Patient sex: F
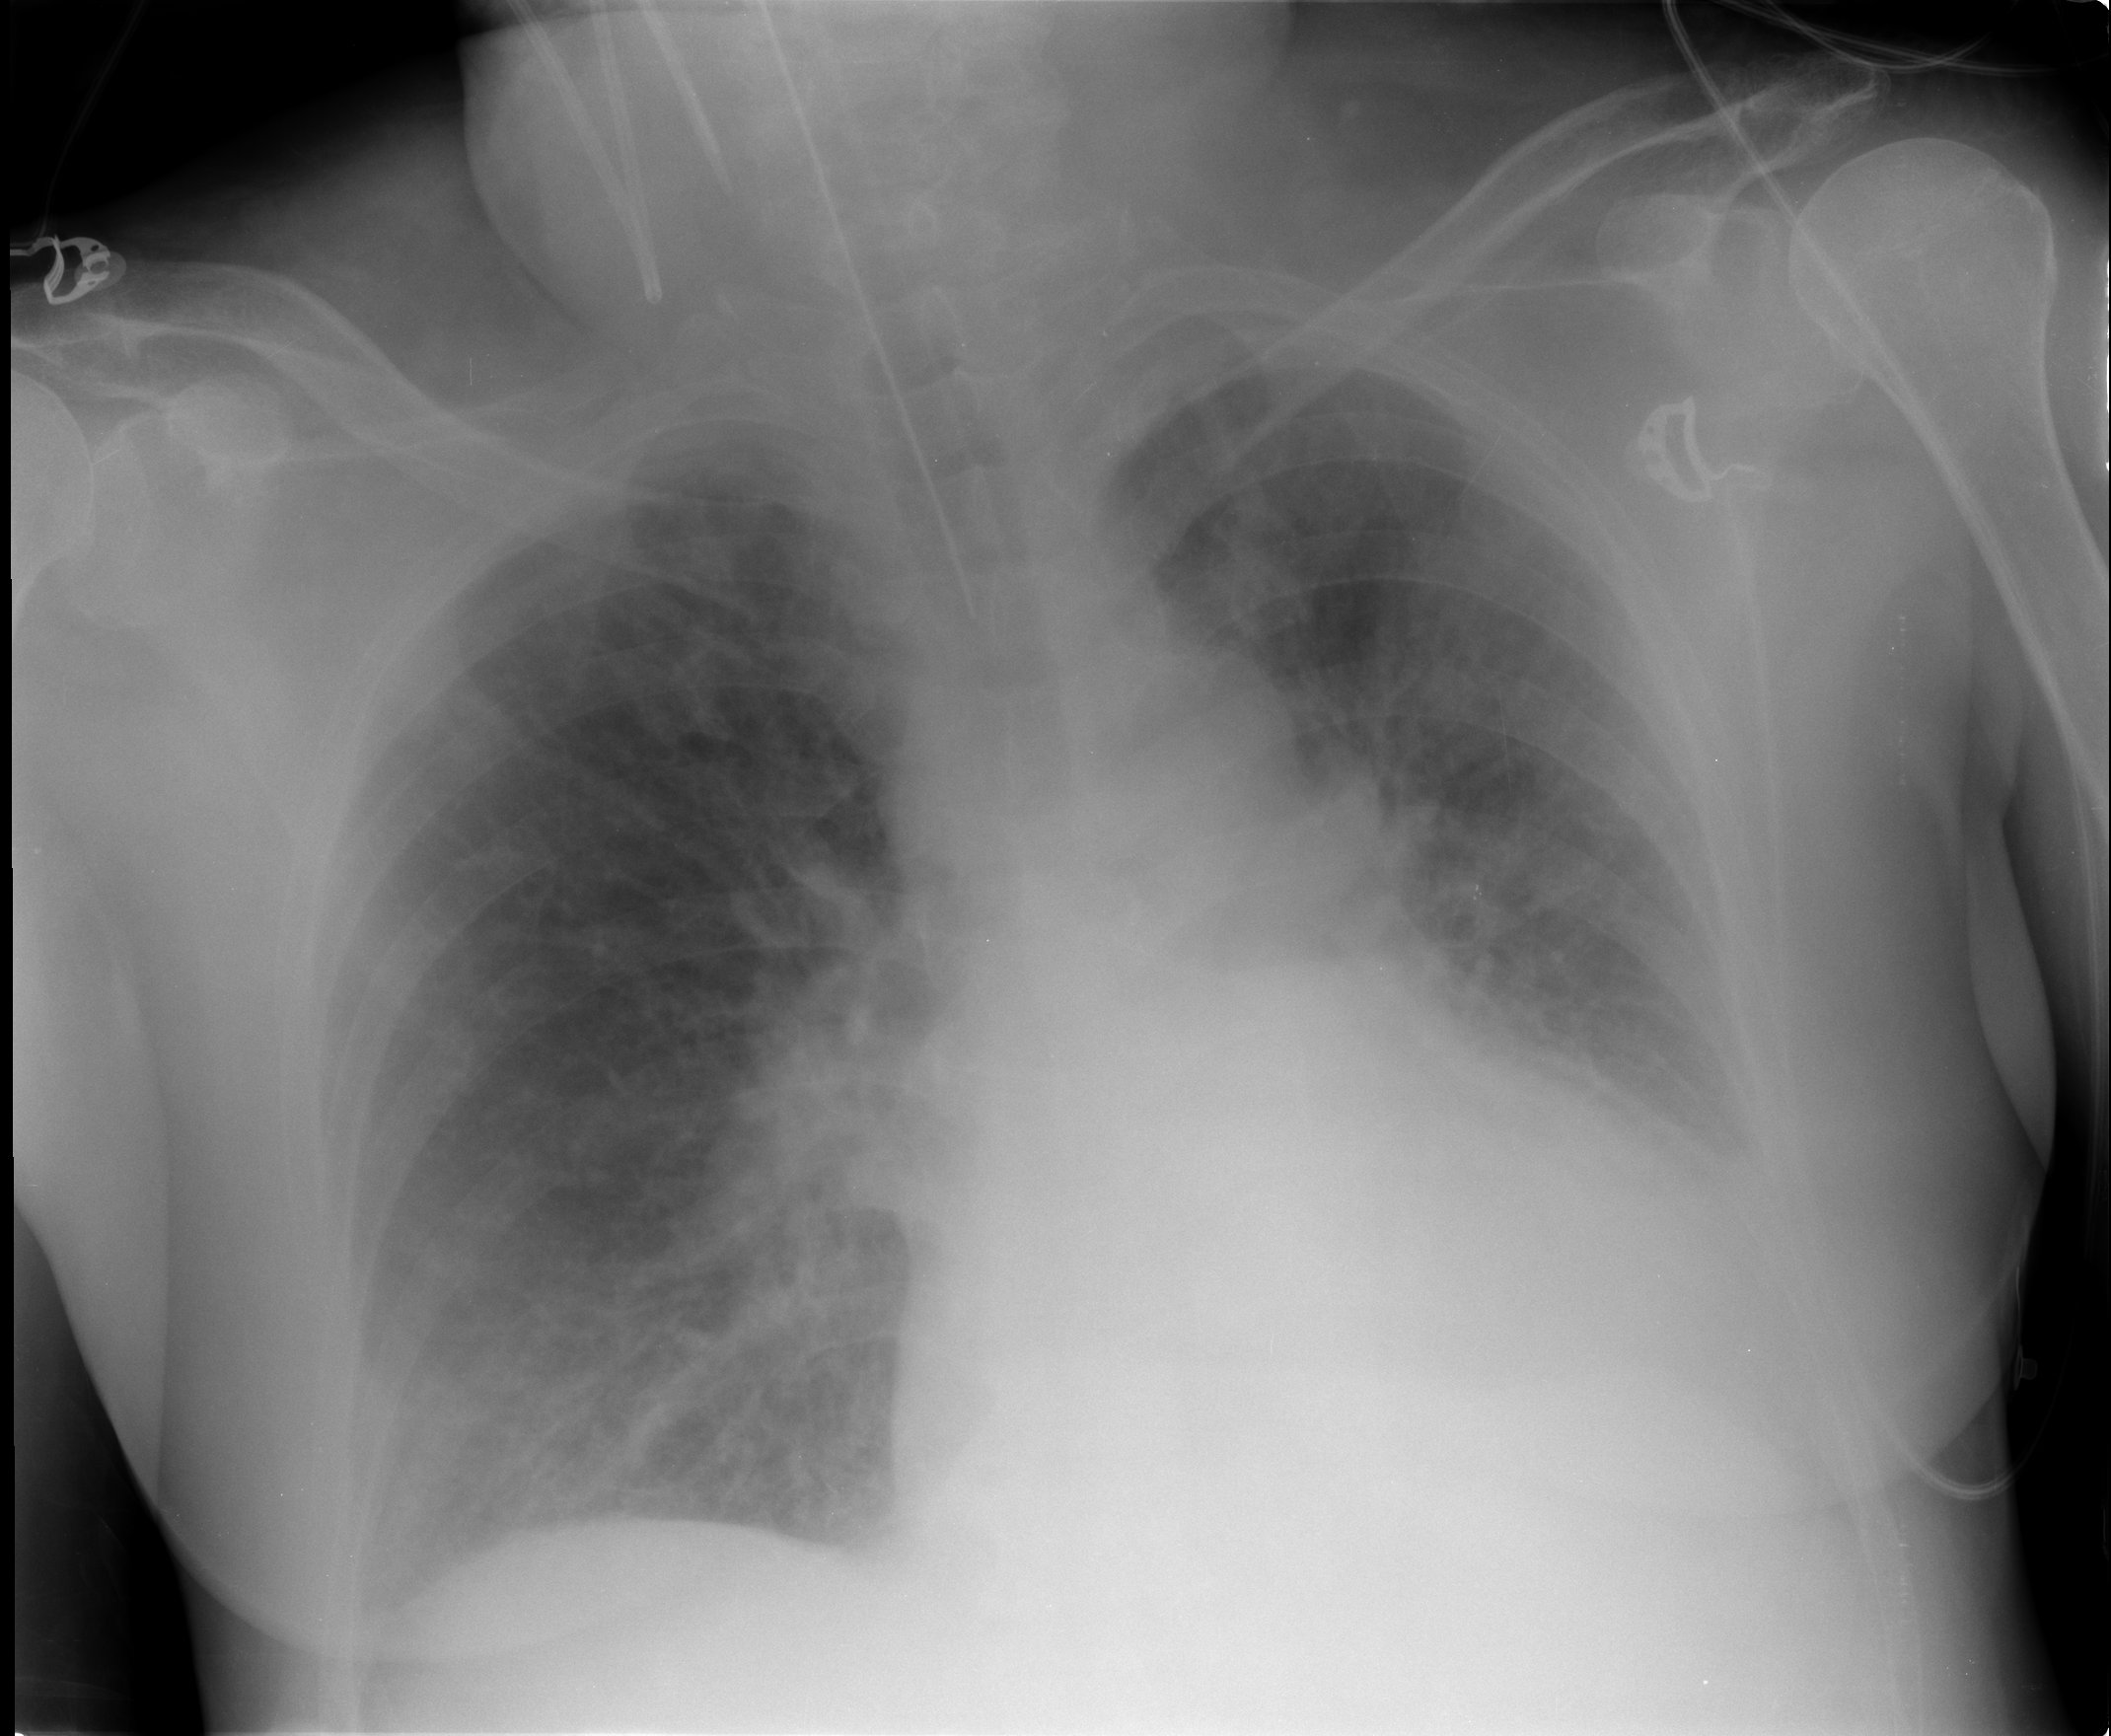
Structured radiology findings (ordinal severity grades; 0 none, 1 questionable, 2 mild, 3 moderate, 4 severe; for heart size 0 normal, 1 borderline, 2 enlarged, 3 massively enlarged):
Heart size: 2
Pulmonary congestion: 2
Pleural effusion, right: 0
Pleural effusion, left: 2
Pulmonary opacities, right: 2
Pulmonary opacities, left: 2
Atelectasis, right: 0
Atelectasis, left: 2